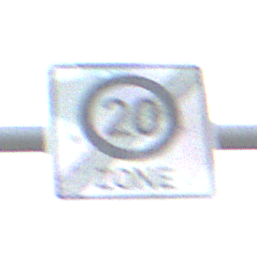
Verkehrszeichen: EndeZone20
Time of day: MorningAfternoon
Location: Outdoor (Nature)
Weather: PartlyCloudy
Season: NotSpecified
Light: Natural